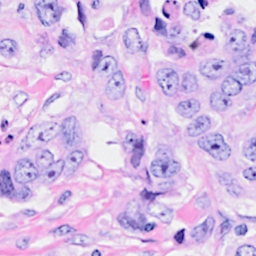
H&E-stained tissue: Breast